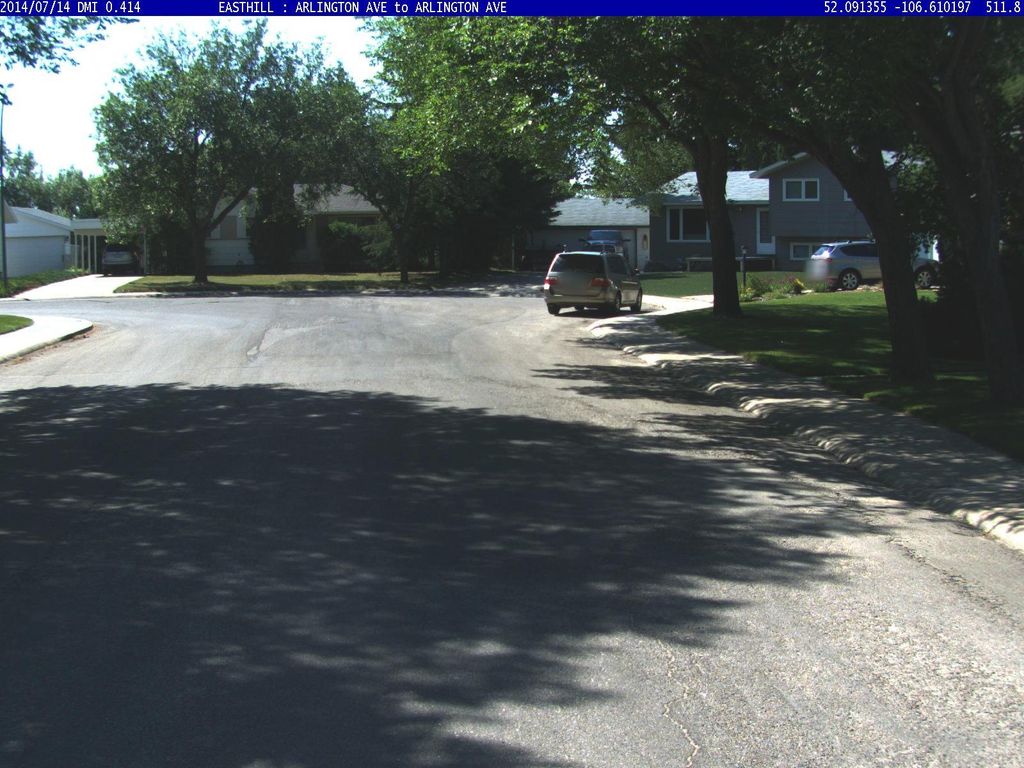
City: saskatoon